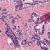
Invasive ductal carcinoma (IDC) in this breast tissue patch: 1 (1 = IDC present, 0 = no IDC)